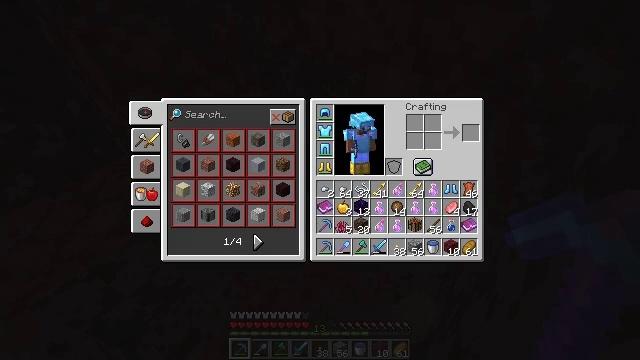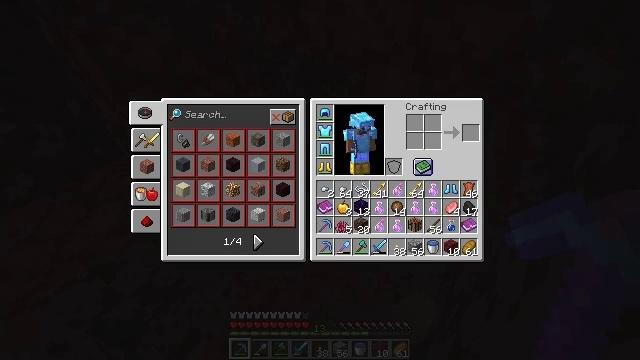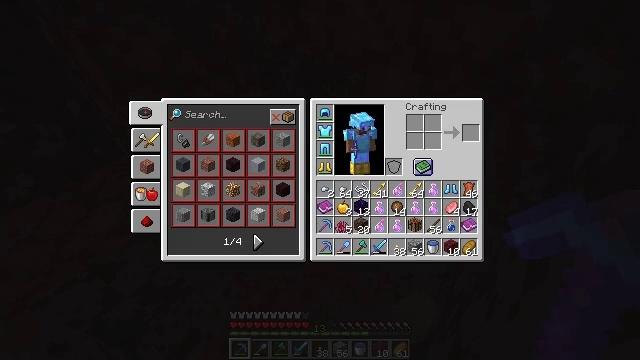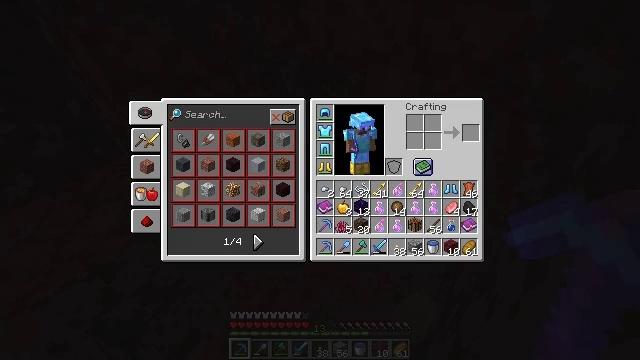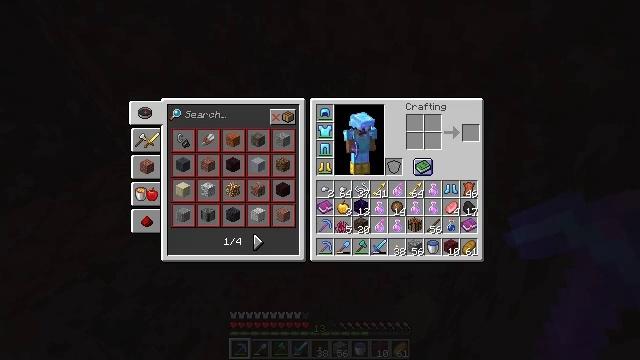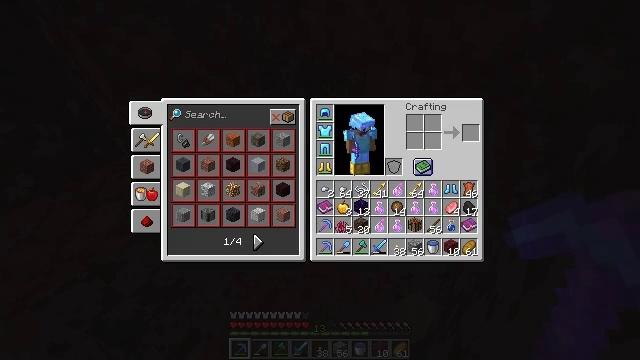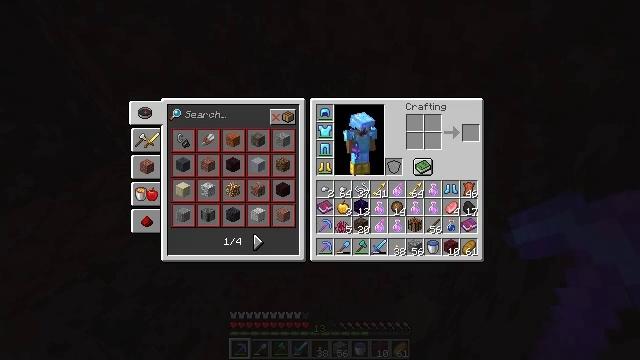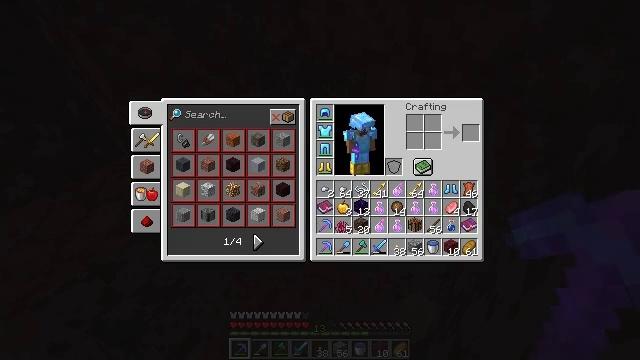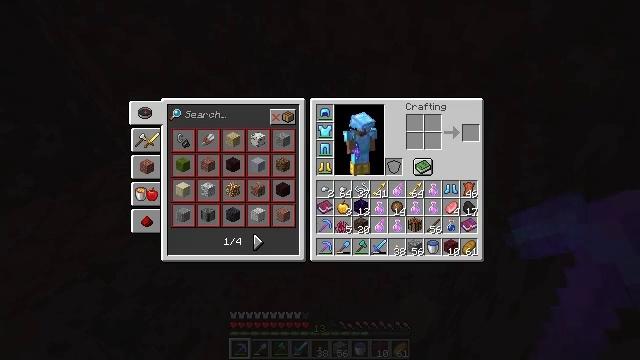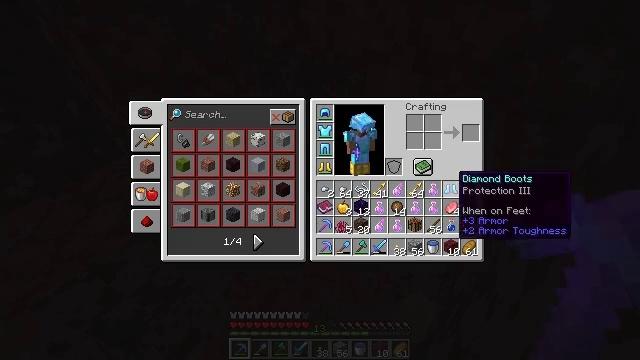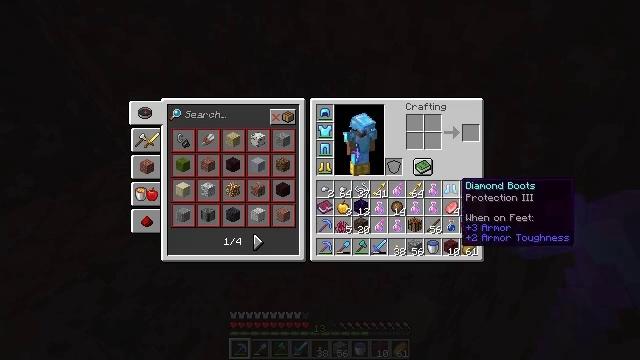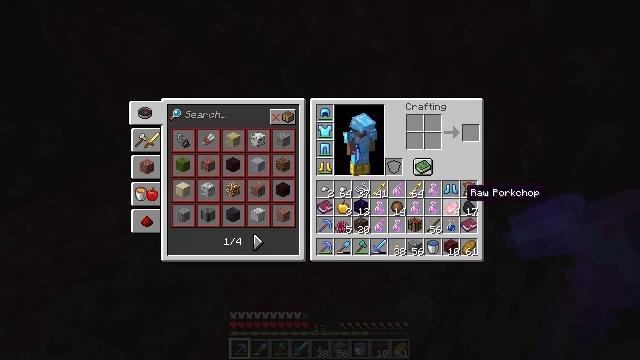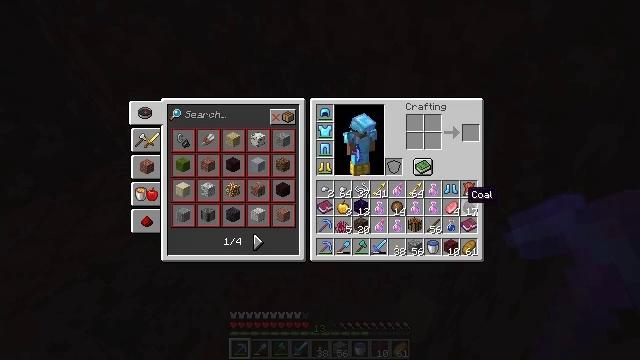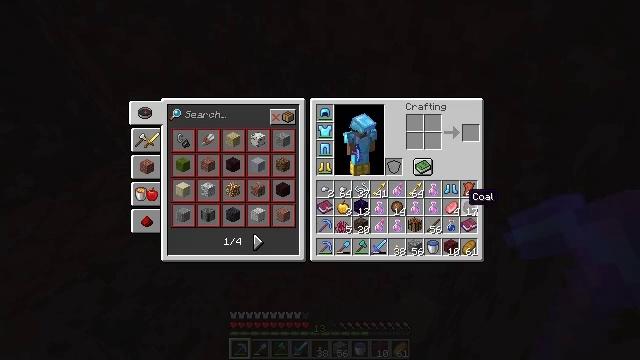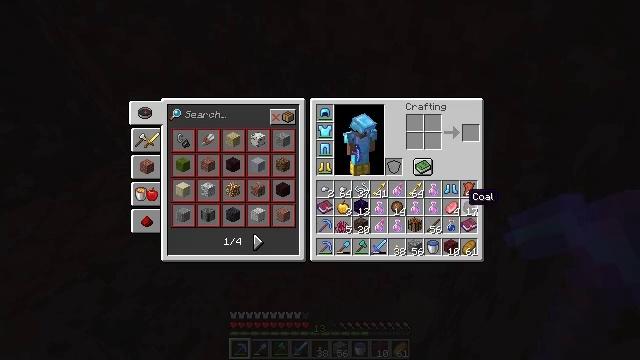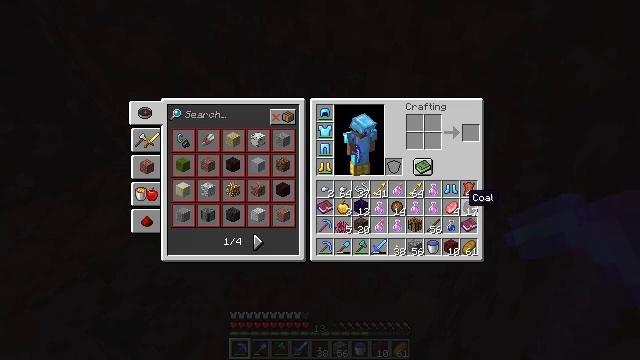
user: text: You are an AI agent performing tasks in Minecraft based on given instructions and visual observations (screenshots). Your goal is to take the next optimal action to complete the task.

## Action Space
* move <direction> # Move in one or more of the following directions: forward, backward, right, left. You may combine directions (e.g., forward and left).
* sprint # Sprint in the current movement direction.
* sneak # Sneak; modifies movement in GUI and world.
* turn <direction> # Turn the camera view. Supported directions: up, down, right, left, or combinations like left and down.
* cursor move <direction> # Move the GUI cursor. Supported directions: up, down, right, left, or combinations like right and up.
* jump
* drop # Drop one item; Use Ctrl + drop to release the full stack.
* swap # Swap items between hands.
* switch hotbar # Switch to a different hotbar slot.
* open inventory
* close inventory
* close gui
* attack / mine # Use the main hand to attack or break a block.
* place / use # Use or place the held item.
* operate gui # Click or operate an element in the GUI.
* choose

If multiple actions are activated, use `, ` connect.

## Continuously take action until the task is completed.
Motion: motion action
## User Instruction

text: Drop a potion.
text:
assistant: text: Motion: no_op
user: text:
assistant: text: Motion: no_op
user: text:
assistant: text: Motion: no_op
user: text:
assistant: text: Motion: cursor move right
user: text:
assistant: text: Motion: no_op
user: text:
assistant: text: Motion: no_op
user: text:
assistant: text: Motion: no_op
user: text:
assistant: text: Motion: cursor move down
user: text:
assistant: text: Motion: cursor move down
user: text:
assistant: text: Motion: no_op
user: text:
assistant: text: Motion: cursor move down
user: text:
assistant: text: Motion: no_op
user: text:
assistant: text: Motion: no_op
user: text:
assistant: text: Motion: no_op
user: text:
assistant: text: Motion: no_op
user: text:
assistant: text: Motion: no_op
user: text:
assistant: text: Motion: no_op
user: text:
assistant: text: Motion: no_op
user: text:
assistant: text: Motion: no_op
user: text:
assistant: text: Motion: no_op
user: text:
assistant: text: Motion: no_op
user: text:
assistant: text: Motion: no_op
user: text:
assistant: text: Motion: no_op
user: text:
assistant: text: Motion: no_op
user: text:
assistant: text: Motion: no_op
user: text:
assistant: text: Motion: no_op
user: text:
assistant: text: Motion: no_op
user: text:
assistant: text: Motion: no_op
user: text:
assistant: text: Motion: no_op
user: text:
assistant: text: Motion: no_op